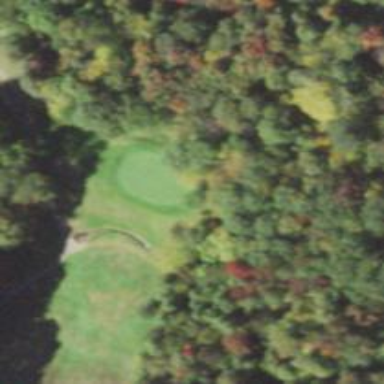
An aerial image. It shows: Golf hole.